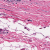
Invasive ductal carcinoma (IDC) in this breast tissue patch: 0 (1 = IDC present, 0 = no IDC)